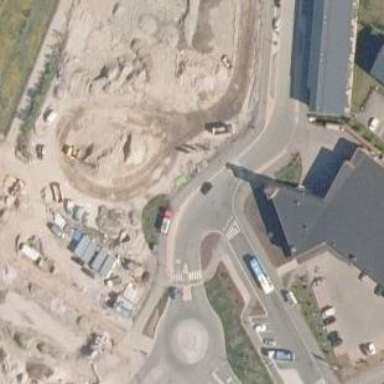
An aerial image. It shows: Crossing on asphalt cycleway.